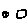
Label: circle